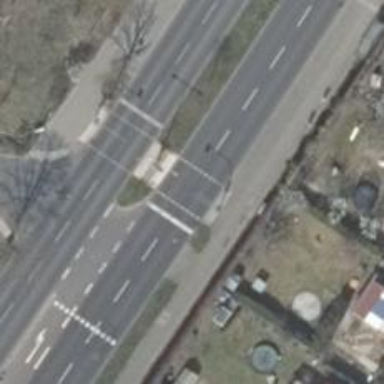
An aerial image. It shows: Road crossing with traffic signals and island.